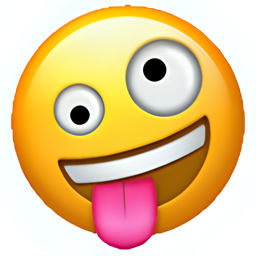
Name: grinning face with one large and one small eye
Emoji: 🤪
Group: Smileys & Emotion
Sub-group: face-tongue